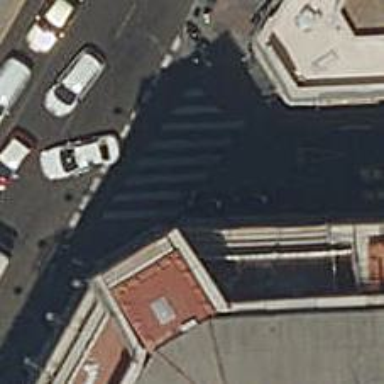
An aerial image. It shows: Taxi stand.